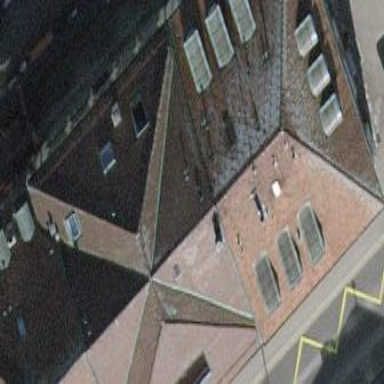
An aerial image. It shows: Building with apartments featuring unique double saltbox roof shape.